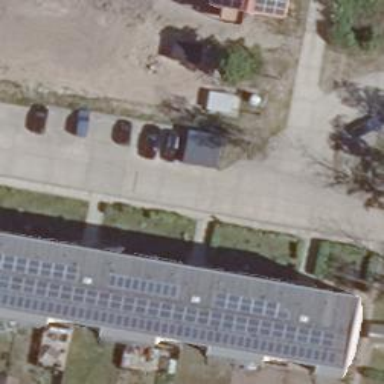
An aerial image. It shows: Building with solar power generator. The generator is small installation using solar photovoltaic panels.